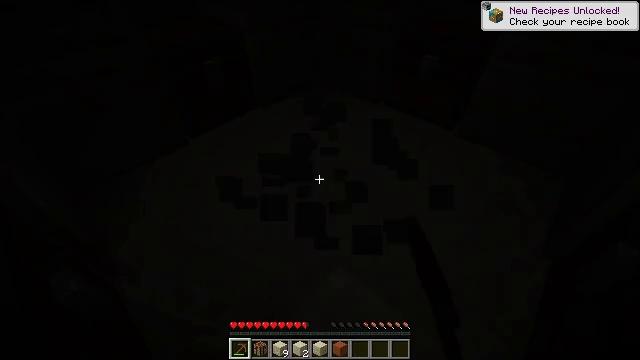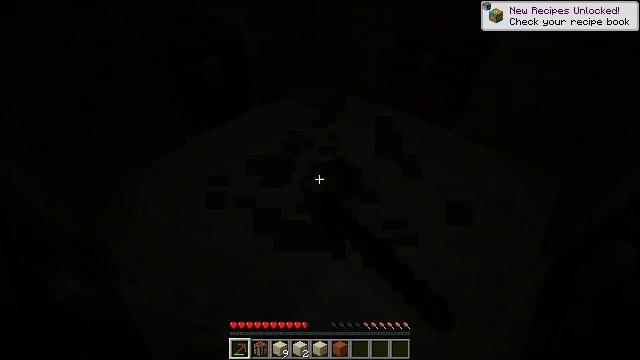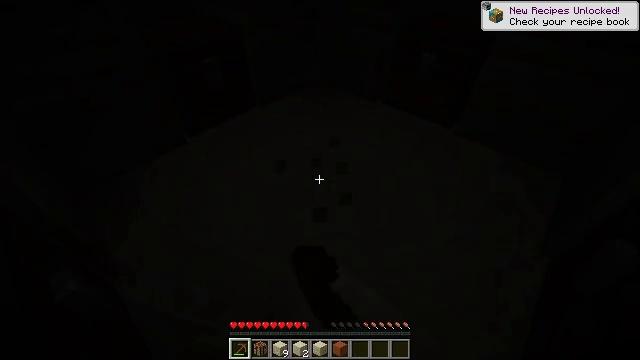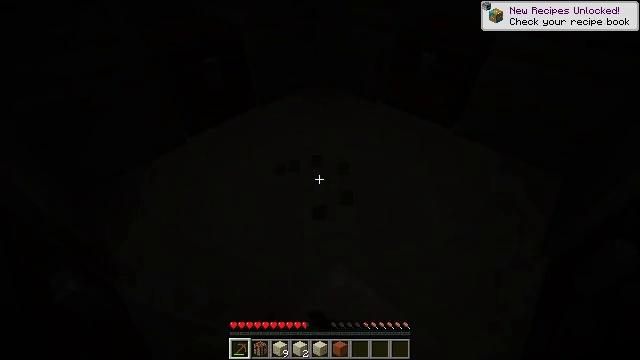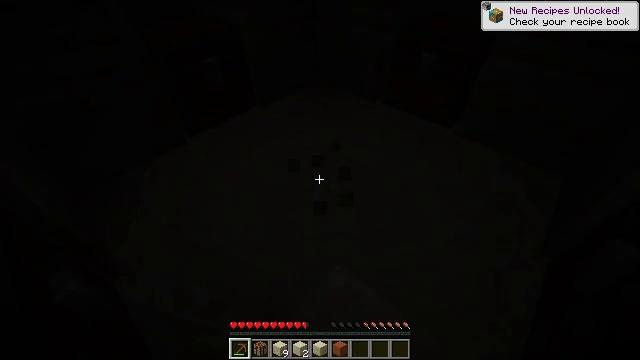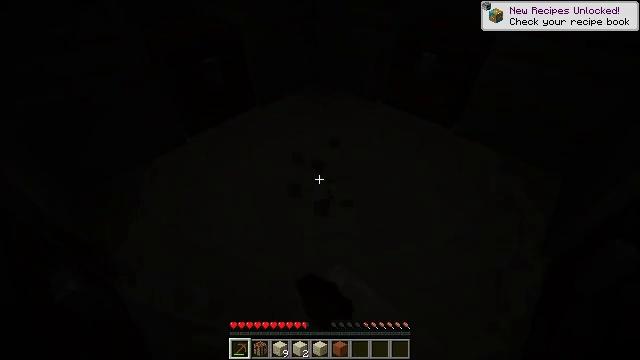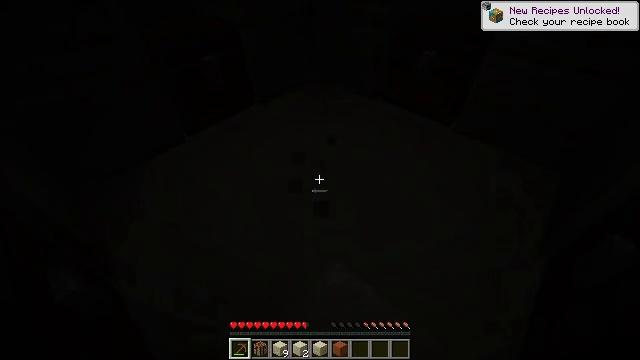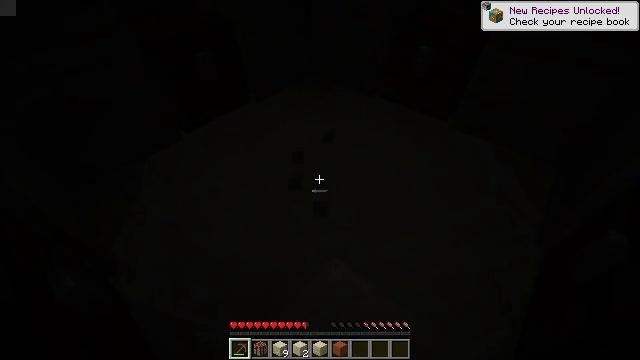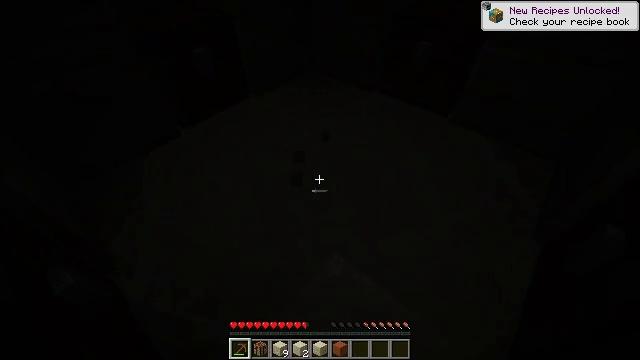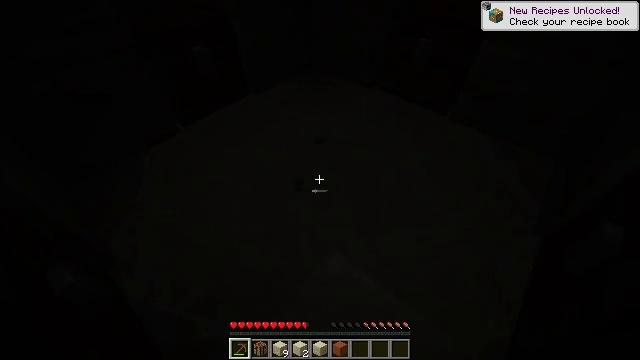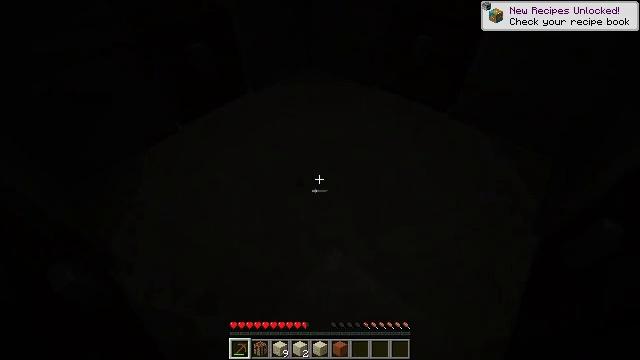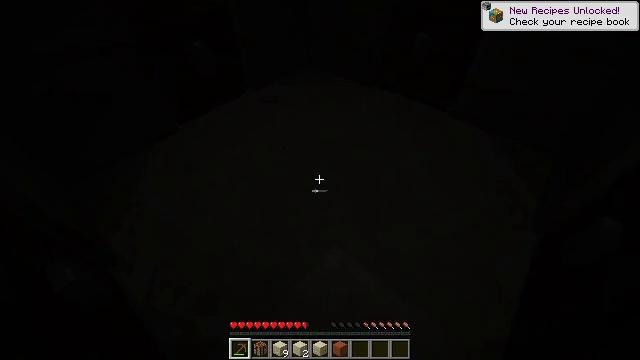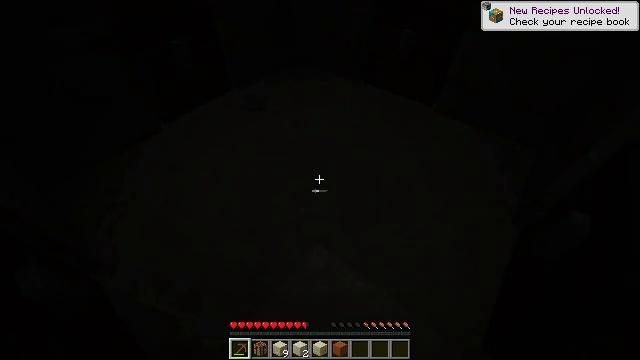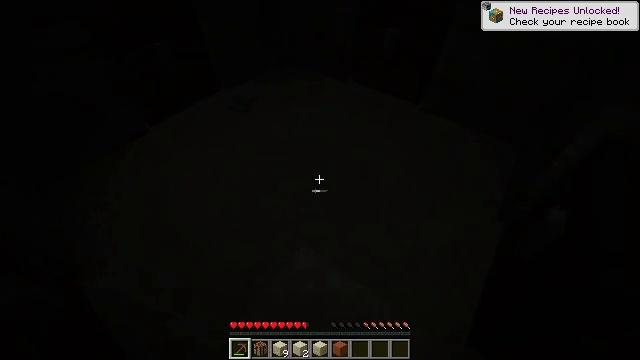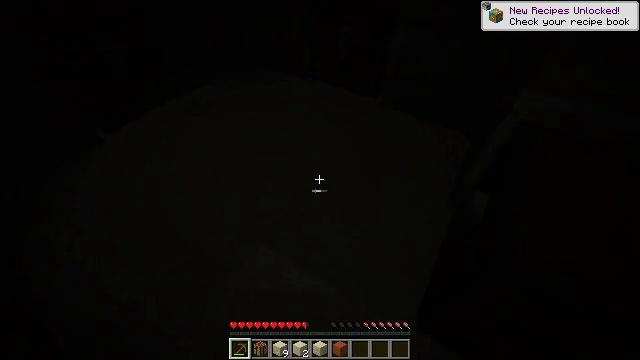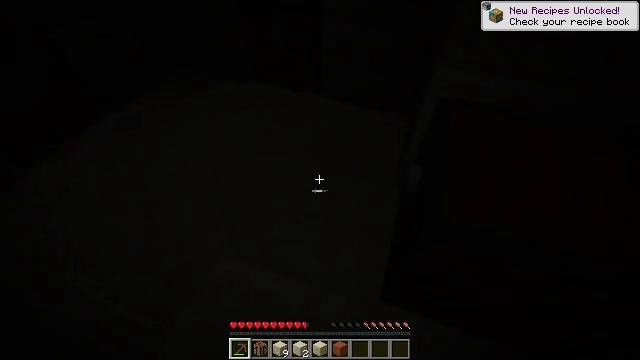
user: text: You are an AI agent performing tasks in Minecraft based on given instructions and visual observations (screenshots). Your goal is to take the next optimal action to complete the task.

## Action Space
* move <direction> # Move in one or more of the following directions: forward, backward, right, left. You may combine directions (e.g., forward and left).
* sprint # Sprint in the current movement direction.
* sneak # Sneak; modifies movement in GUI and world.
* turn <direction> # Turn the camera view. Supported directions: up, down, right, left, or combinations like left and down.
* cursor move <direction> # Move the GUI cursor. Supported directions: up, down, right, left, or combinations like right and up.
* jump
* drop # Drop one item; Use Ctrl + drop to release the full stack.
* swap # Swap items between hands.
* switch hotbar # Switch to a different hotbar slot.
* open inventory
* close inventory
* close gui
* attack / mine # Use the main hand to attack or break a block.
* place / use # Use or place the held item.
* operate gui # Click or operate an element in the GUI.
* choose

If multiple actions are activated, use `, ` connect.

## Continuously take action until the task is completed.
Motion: motion action
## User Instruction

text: Mine a chest to move it.
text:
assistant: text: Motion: attack / mine
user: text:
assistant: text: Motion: attack / mine
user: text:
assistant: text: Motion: attack / mine
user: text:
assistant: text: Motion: attack / mine
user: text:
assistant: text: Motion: attack / mine
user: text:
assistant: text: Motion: no_op
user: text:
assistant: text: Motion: no_op
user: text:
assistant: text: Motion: no_op
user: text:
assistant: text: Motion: no_op
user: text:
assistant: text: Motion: no_op
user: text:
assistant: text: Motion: no_op
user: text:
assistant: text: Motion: move right, turn right
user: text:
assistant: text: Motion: move right, turn right
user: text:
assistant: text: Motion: move back and move right, turn right
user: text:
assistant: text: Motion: move back and move right, turn right
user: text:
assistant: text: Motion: move back, turn right
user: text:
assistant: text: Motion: turn right and up
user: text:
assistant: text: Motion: turn right and up
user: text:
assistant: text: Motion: no_op
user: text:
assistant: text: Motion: turn up
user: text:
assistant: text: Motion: no_op
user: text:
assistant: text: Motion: use / place
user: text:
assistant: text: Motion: use / place
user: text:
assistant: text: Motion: use / place
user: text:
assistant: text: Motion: use / place
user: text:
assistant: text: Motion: no_op
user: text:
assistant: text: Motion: open gui
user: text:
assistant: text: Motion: no_op
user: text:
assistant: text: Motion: no_op
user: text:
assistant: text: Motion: no_op